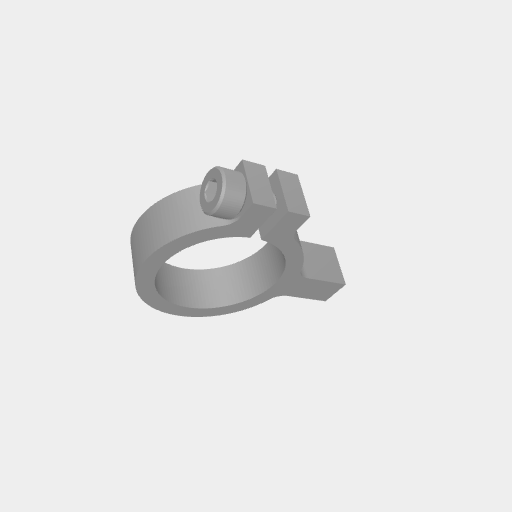
Part: Side1Post1ClampingMount21ID